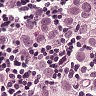
Metastatic tissue present: yes